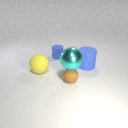
small brown rubber sphere below large cyan metal sphere